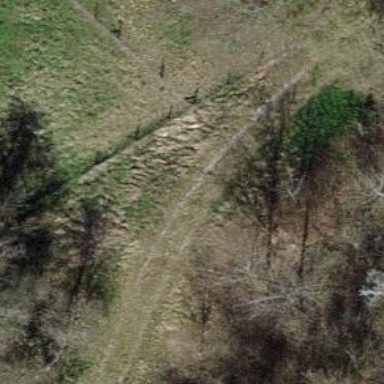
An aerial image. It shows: Track on the ground with grade 2 tracktype.